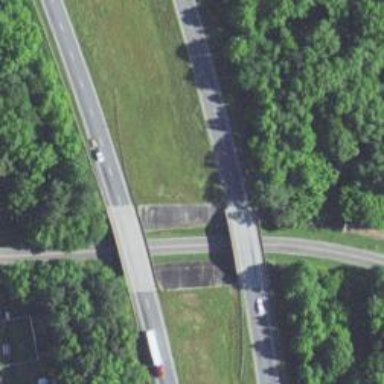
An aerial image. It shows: Bridge over motorway.